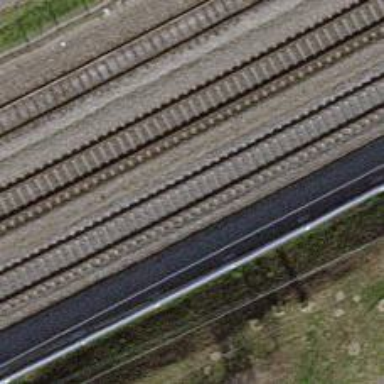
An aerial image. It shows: Railway with electrified contact lines.